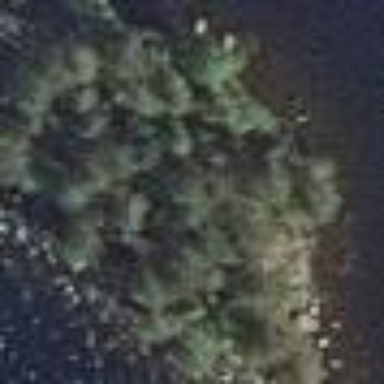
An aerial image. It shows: Islet covered with woodland.